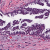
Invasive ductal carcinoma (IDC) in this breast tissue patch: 0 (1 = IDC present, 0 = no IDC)